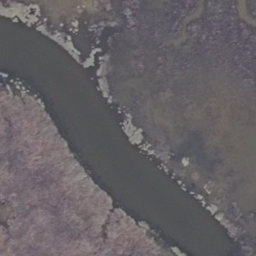
Label: river